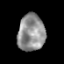
Tissue: prostate
Cell type: T cells
Senescence score: 0.3315
Nuclear area (px): 975
Mean DAPI intensity: 145.218